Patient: sex M, age 66
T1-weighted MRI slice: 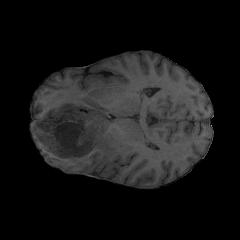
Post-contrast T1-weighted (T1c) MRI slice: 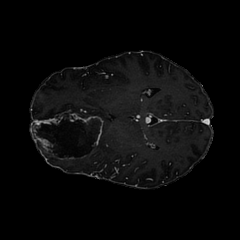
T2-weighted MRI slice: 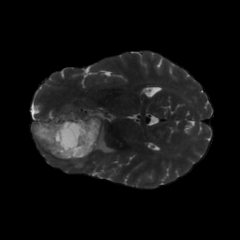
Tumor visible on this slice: yes
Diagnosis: Glioblastoma, IDH-wildtype
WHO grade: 4